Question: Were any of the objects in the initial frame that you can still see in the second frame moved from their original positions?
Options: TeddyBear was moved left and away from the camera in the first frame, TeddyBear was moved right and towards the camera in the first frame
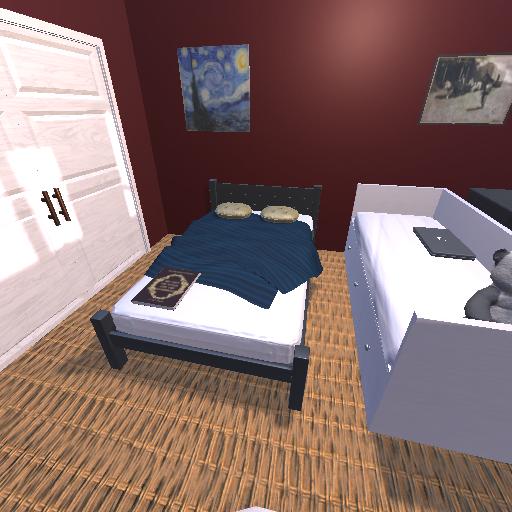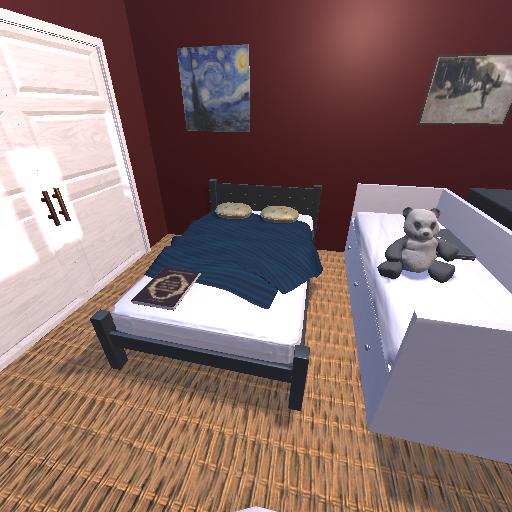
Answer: TeddyBear was moved left and away from the camera in the first frame